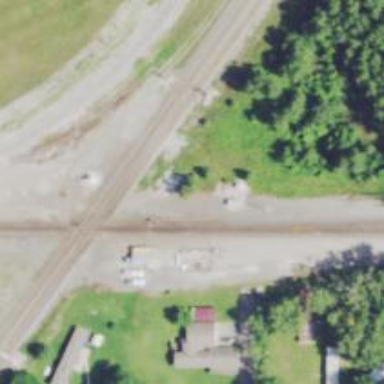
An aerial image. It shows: Junction on the railway.